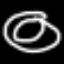
Label: donut